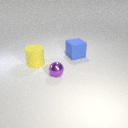
large yellow rubber cylinder behind small purple metal sphere